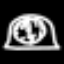
Label: clock